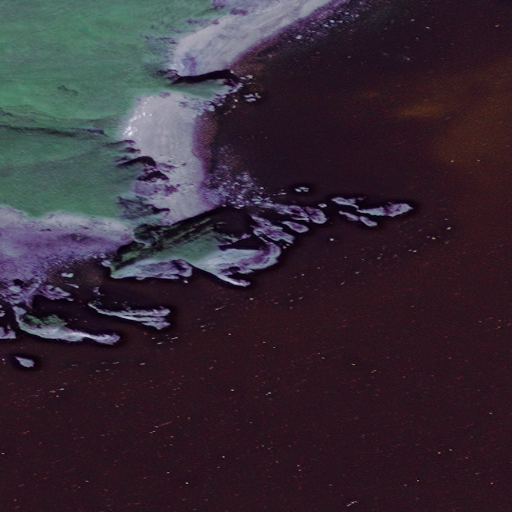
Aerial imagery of island in Alaska named Ghost Rocks containing only unknown